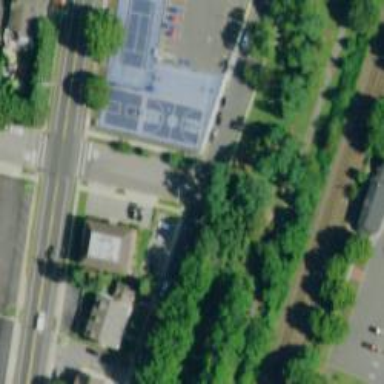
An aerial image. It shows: Leisure park with footway road.